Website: bh-photo
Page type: customer-info-address
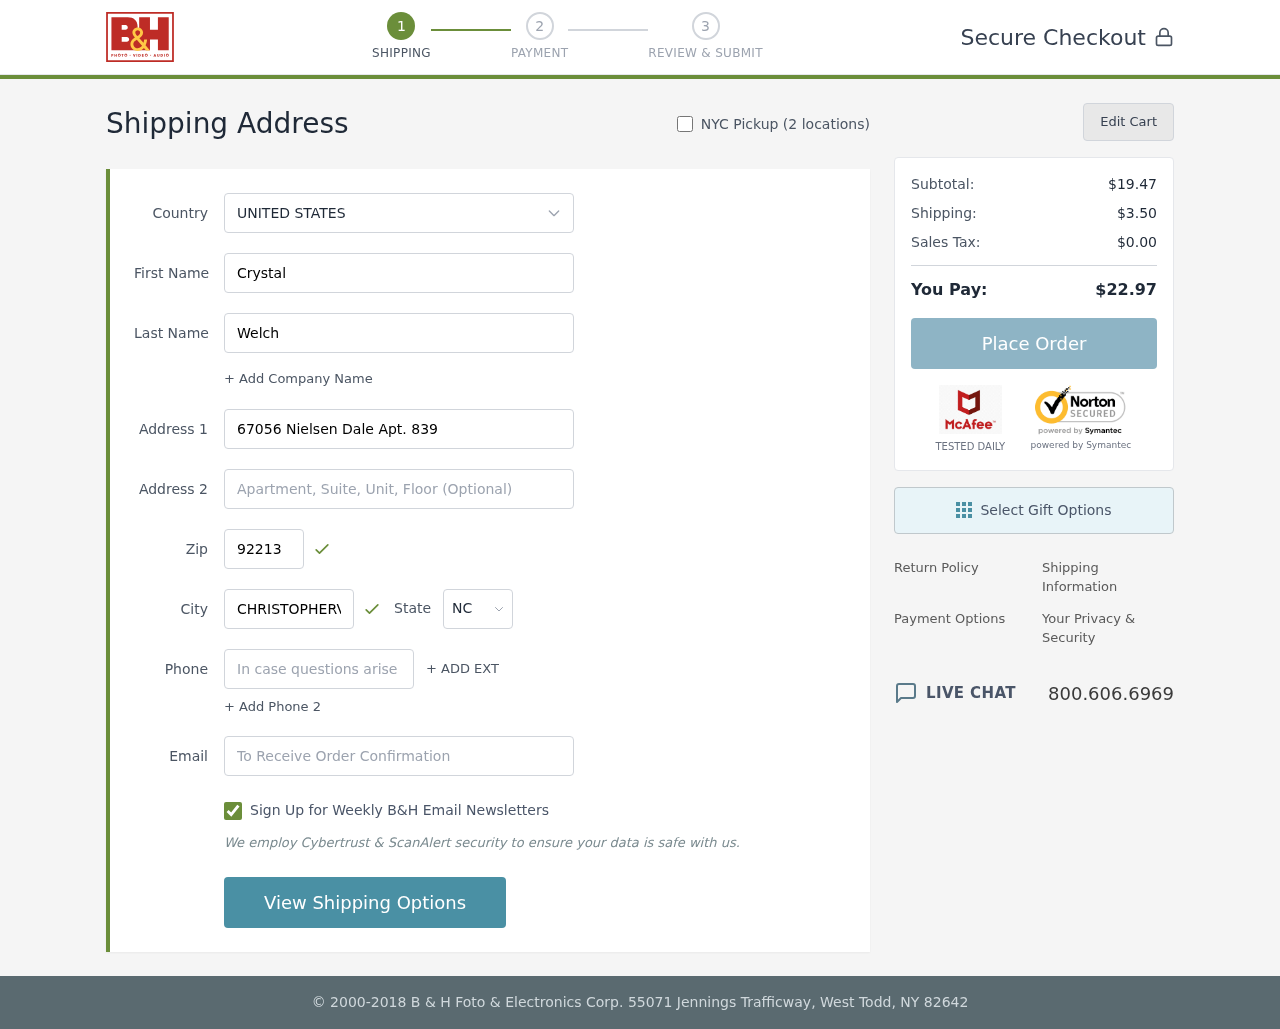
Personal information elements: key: PII_CITY
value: Christopherville
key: PII_COUNTRY
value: United States
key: PII_EMAIL
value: crystalwelch@yahoo.com
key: PII_FIRSTNAME
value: Crystal
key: PII_LASTNAME
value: Welch
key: PII_PHONE
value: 8483888396
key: PII_POSTCODE
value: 92213
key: PII_STATE_ABBR
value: NC
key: PII_STREET
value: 67056 Nielsen Dale Apt. 839
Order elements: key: ORDER_SUBTOTAL
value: $19.47
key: ORDER_SHIPPING_COST
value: $3.50
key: ORDER_TAX
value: $0.00
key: ORDER_TOTAL
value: $22.97